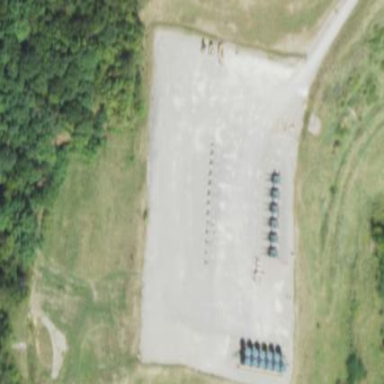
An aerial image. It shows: Industrial area dedicated to fracking.